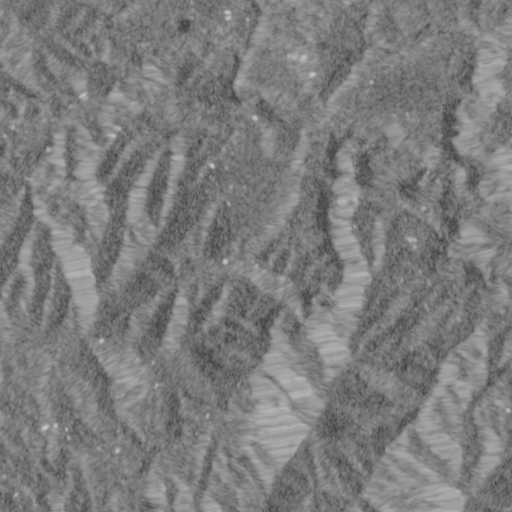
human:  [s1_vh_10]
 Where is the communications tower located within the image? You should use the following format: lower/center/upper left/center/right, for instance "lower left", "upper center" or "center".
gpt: The communications tower is located in the upper center of the image.
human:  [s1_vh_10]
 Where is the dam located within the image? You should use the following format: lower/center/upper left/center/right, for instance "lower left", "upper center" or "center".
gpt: The dam is located in the upper center of the image.
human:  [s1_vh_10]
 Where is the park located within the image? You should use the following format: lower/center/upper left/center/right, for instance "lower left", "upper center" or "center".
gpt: The park is located in the upper center of the image.
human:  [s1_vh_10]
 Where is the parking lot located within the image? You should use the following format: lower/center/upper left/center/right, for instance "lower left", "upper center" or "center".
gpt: The parking lot is located in the center of the image.
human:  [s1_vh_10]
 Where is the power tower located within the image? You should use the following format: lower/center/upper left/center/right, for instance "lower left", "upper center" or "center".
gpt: There is no power tower in the image.

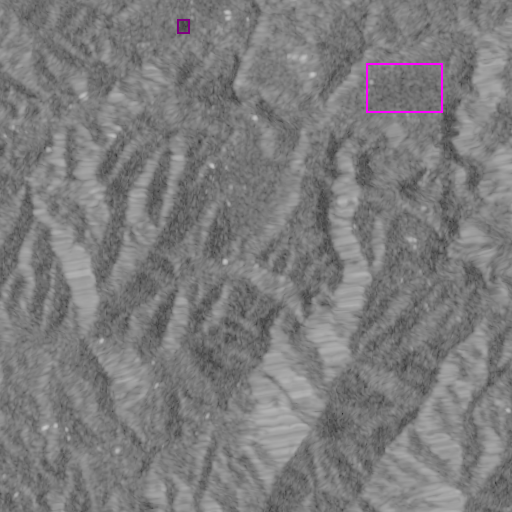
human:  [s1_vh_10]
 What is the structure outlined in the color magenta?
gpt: The structure outlined in magenta is a crop field.
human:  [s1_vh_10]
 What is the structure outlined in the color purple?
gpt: The structure outlined in purple is a dam.
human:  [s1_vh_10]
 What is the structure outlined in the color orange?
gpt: There is no orange outline.